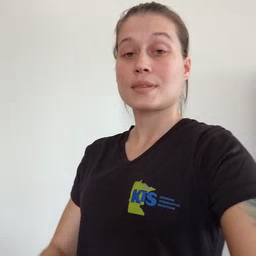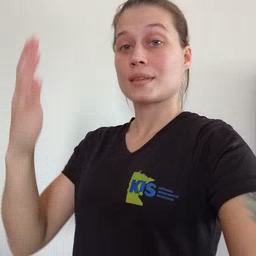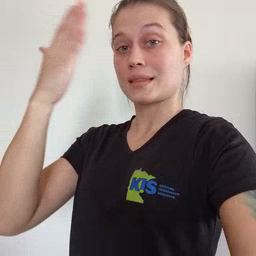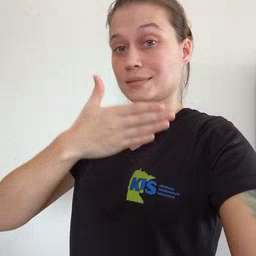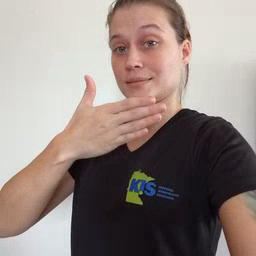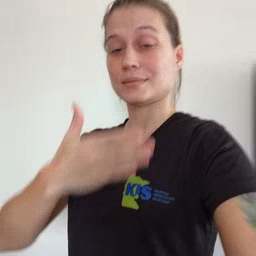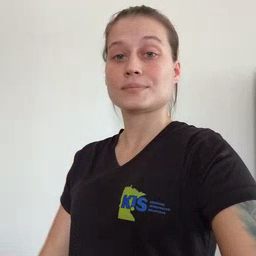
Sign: night